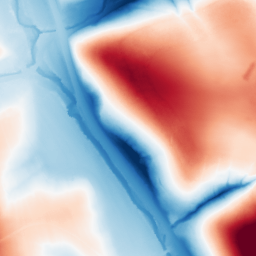
Category: classical
Decomposition family: gaussian_anisotropic
Decomposition parameters: sigma_x: 50
sigma_y: 50
Upsampling method: quintic
Upsampling parameters: scale: 4
Upsampling scale: 4